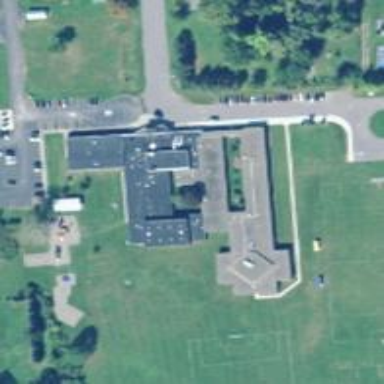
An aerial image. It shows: School.